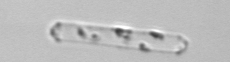
Label: Cerataulina_pelagica